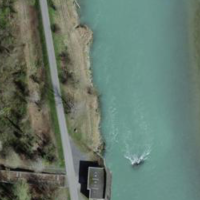
EUNIS habitat code: 15
Species observed at this site:
Cornus sanguinea